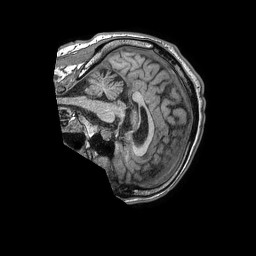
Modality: T1w
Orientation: sagittal
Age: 57
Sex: male
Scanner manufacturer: philips
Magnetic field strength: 1.5 T
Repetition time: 0.007631 s
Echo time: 0.00347 s